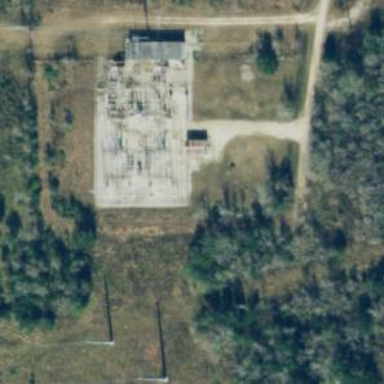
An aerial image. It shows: Switch for power supply.